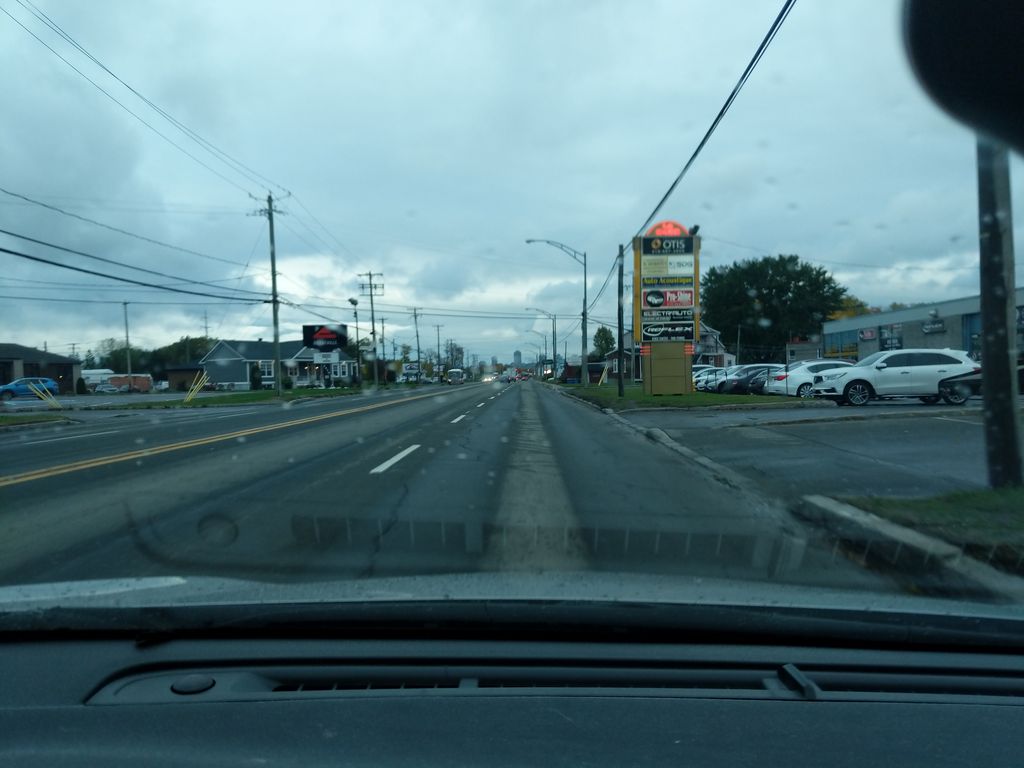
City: quebec_city